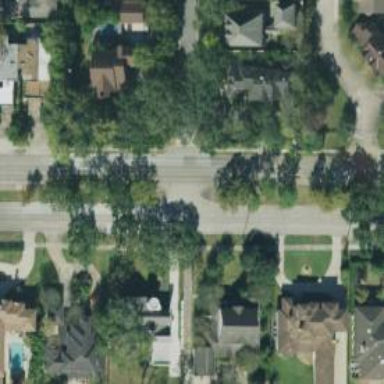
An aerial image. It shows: Unmarked road crossing.